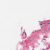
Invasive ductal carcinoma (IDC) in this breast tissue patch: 0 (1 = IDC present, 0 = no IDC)